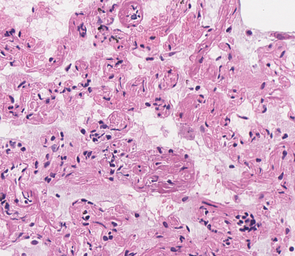
Tumor epithelial tissue: no
Tumor-associated stroma tissue: no
Normal tissue: yes